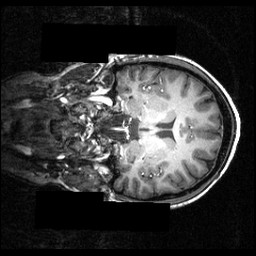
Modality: T1w
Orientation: coronal
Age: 16
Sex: female
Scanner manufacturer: siemens
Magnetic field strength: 3.951 T
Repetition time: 1.5 s
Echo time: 0.00335 s